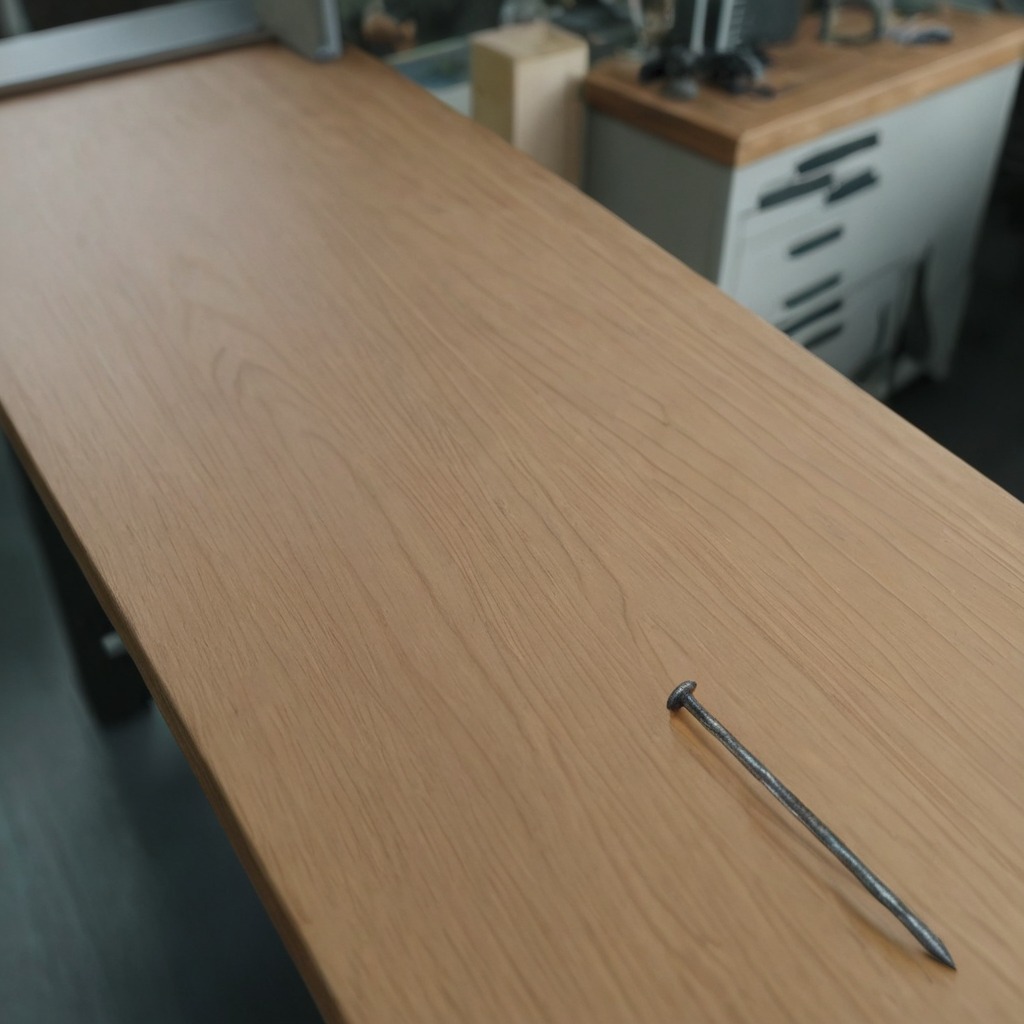
An iron nail is lying on a workbench inside a coastal fishing gear workshop.